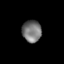
Tissue: skin
Cell type: Epithelial cells
Senescence score: 0.282
Nuclear area (px): 412
Mean DAPI intensity: 116.908